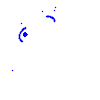
Particle: electron